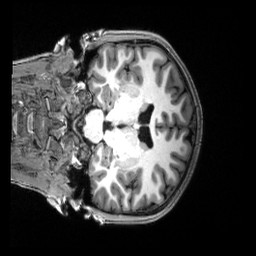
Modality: T1w
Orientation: coronal
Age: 21
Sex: female
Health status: healthy
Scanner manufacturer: siemens
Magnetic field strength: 3 T
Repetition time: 2.5 s
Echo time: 0.00222 s